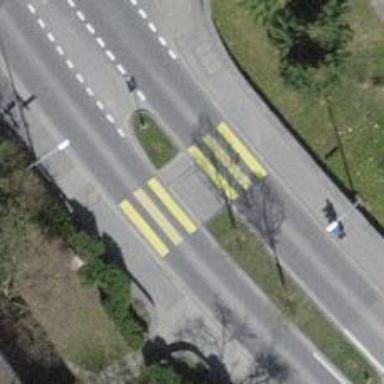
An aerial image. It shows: Uncontrolled zebra crossing with pedestrian island.